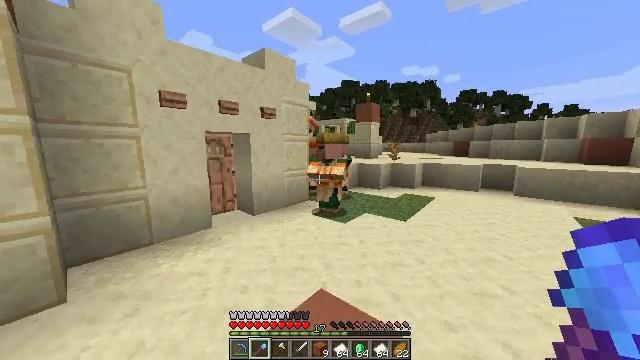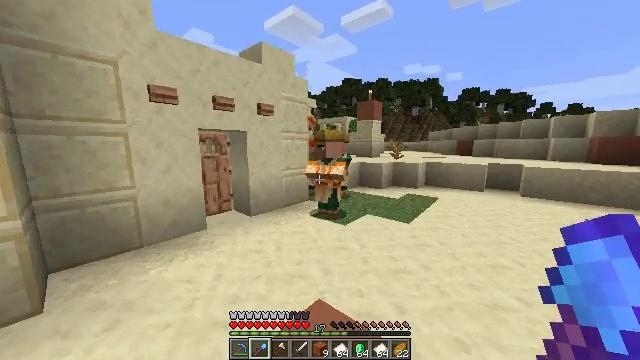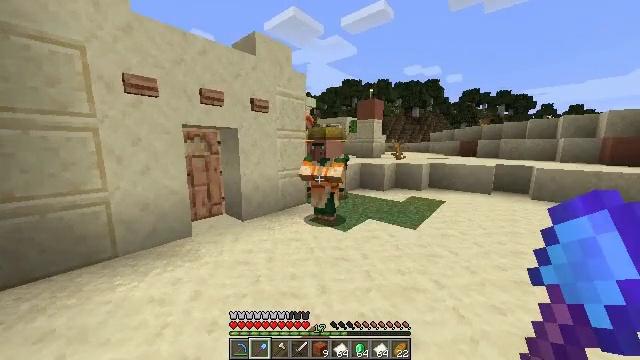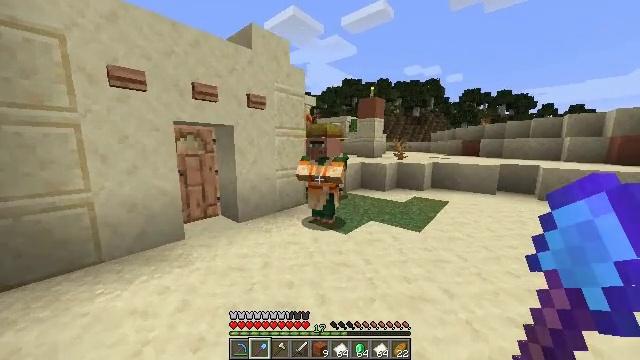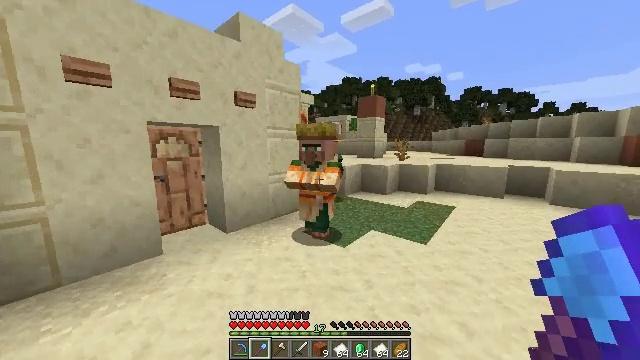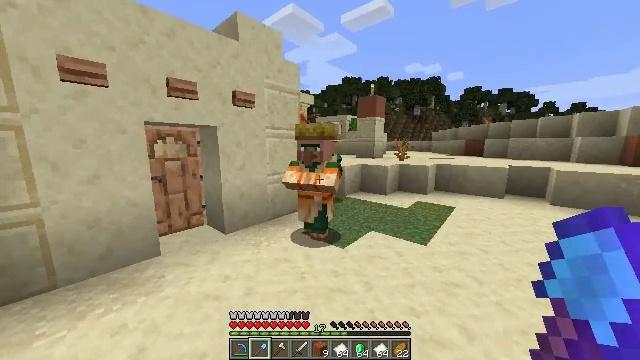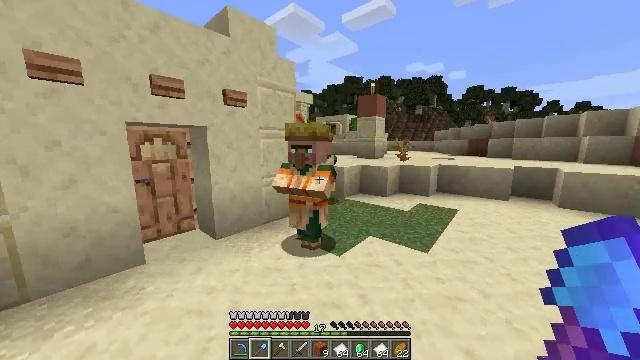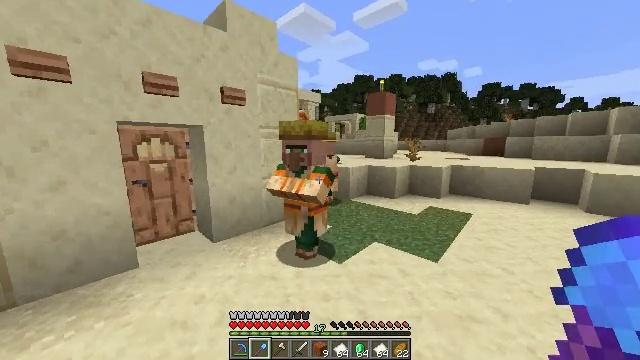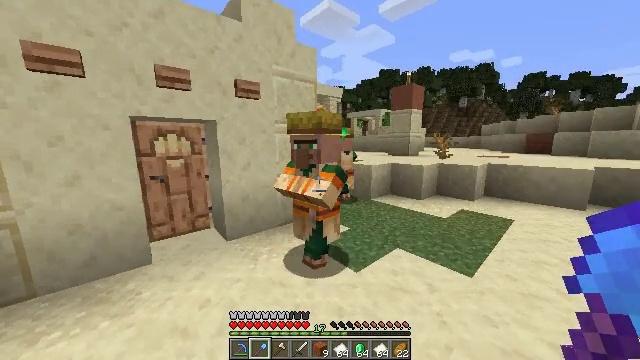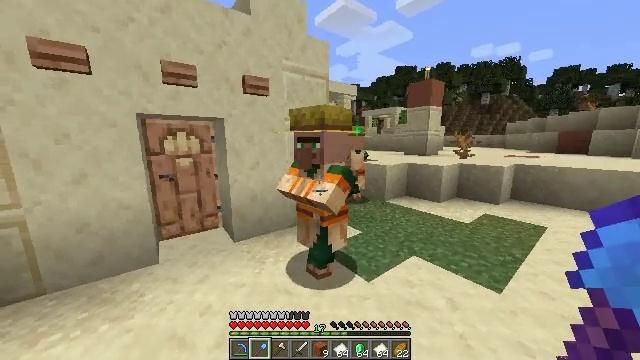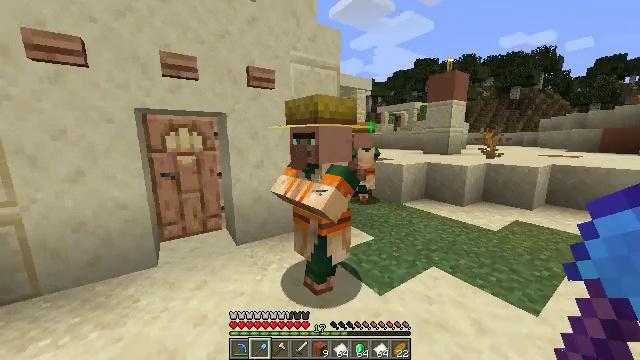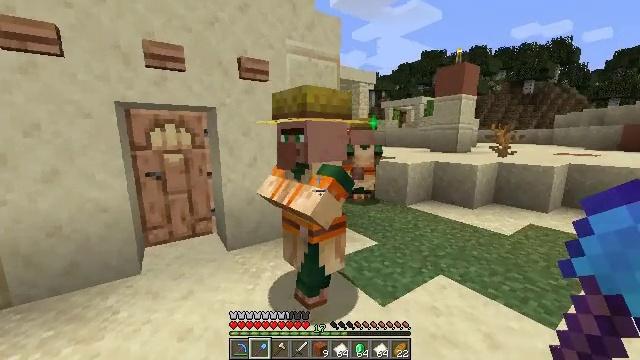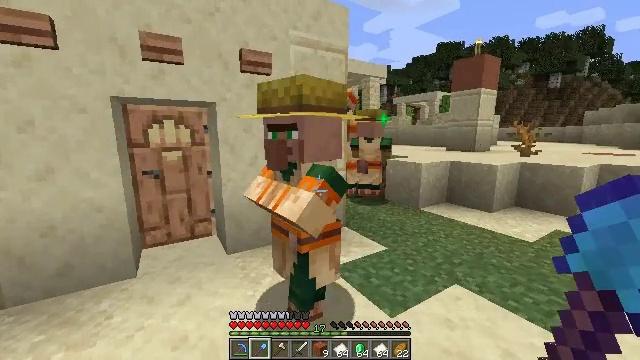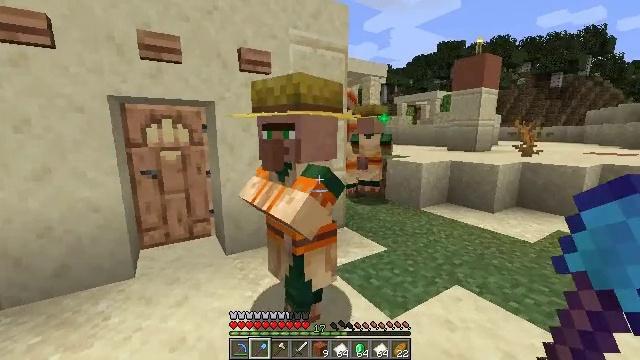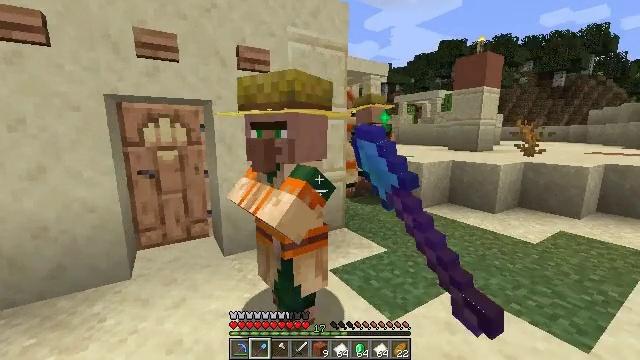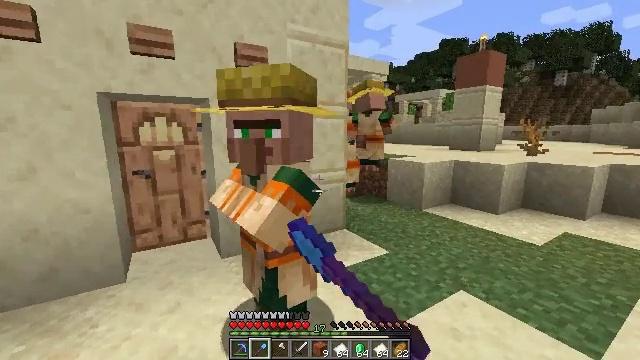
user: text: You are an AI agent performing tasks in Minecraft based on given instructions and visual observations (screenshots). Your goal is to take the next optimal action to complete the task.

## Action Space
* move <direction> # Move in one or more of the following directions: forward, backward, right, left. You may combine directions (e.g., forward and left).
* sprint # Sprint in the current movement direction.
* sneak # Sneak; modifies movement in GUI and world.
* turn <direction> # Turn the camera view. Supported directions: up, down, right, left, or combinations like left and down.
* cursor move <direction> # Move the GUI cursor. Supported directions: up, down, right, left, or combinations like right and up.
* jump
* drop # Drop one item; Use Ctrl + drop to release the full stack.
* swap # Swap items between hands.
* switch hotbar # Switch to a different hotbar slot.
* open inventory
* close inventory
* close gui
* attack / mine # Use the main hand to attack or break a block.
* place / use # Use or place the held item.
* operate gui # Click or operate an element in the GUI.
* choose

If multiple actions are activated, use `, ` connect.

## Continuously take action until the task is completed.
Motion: motion action
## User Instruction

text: Destroy the wheat to collect it.
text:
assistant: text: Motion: move forward, sprint
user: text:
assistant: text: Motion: move forward, sprint
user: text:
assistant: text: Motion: move forward, sprint
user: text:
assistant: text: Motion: move forward and move right, sprint
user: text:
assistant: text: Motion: move forward and move right, sprint
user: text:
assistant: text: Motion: move forward and move right, sprint
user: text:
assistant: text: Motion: move forward, sprint, turn left
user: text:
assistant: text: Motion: move forward, turn left
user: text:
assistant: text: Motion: turn left
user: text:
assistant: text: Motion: turn left
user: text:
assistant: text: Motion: no_op
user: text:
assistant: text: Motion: turn left
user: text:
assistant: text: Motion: use / place
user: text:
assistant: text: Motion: use / place
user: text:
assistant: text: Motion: move forward, use / place
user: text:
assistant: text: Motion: move forward, turn left, use / place
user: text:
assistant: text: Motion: move forward, turn left
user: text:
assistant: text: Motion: cursor move left, open gui
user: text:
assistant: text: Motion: cursor move right
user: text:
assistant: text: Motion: no_op
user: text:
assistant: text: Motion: cursor move left
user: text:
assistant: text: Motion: cursor move left
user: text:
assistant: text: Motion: no_op
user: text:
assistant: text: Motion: no_op
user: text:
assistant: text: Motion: no_op
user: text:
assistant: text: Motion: no_op
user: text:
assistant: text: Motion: no_op
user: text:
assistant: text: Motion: no_op
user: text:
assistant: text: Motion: no_op
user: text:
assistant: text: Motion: no_op